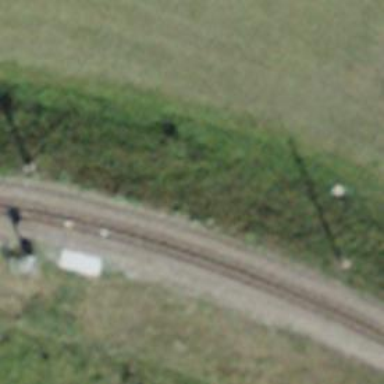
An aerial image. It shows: Narrow-gauge railway track electrified by contact line.